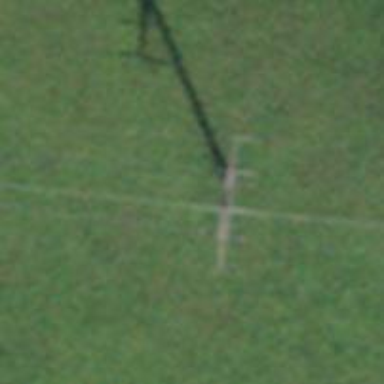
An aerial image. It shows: Power line is depicted.